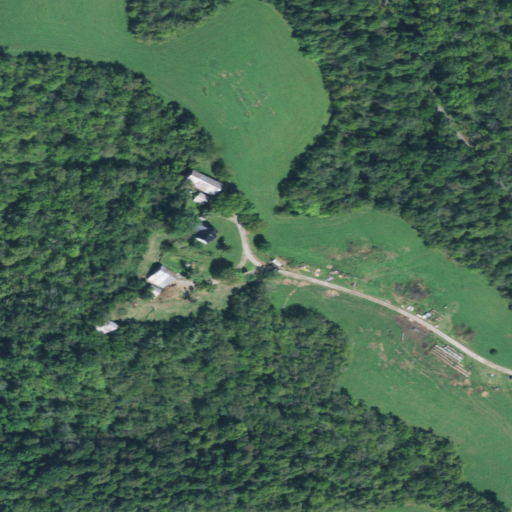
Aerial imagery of ridge(s) in Ohio named Flaugher Ridge containing deciduous forest, pasture, open development, low intensity development, and grassland